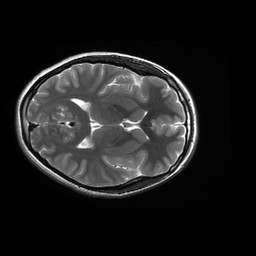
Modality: T2w
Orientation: axial
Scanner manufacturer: ge
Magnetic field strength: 3 T
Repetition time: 6.255 s
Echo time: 0.1014 s